Brain MRI, t1w sequence, axial 2D slice.
Patient: age 33, sex F, weight 78 kg, height 1.78 m
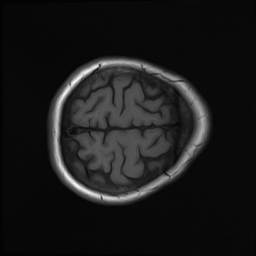